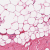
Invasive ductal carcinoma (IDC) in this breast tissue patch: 0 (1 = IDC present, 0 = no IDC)